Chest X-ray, PA view. Patient: 32 years old, sex F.
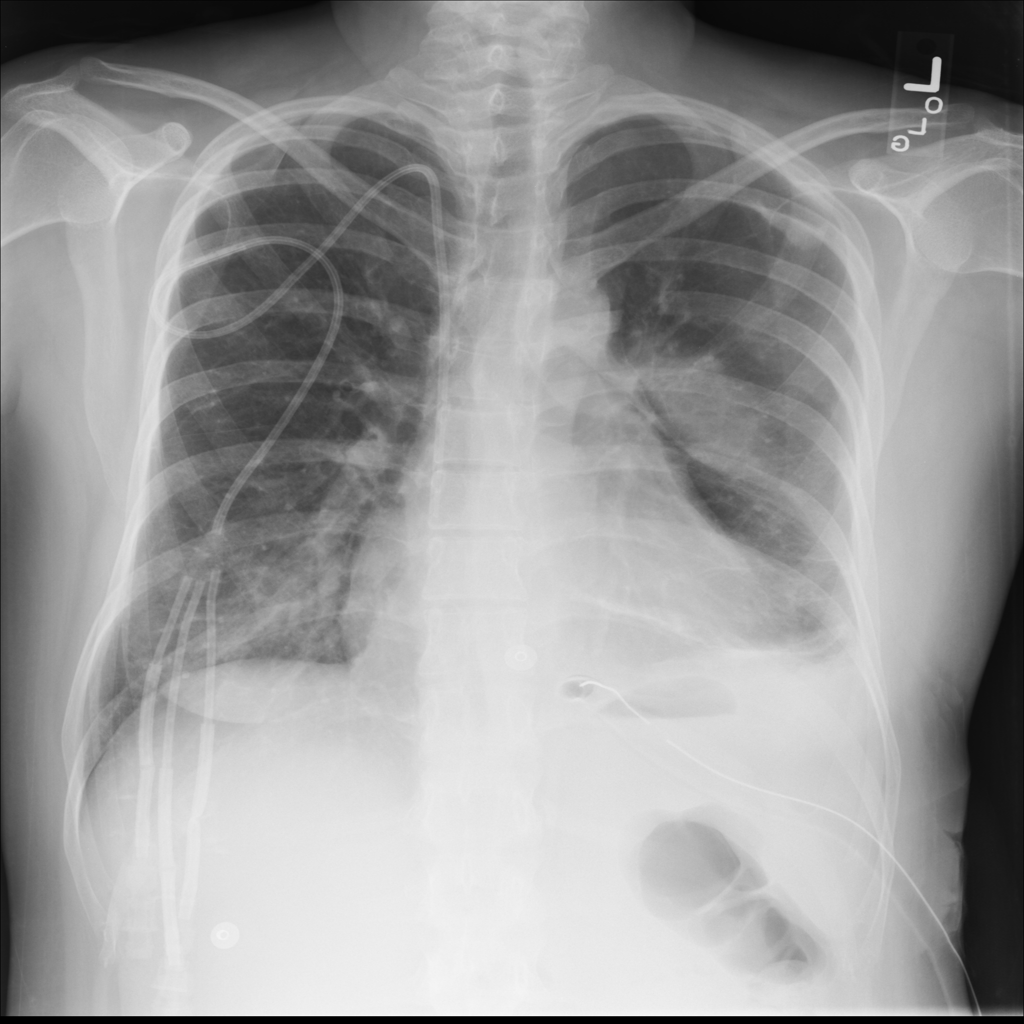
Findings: Atelectasis